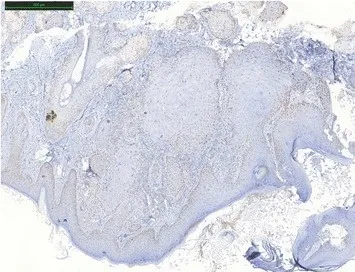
MLH1 protein expression in squamous cell carcinoma by IHC.
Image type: pathology (immunostaining)